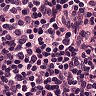
Metastatic tissue present: no